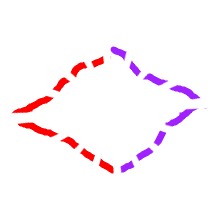
Shape: rhombus